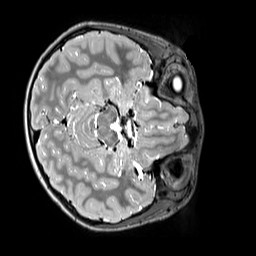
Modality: T2w
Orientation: axial
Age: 11
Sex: male
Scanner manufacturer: siemens
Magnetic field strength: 3 T
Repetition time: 3.2 s
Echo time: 0.408 s